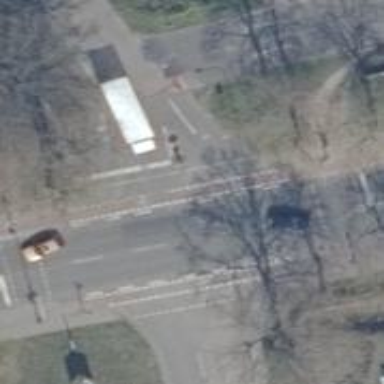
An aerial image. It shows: Road with traffic signals.